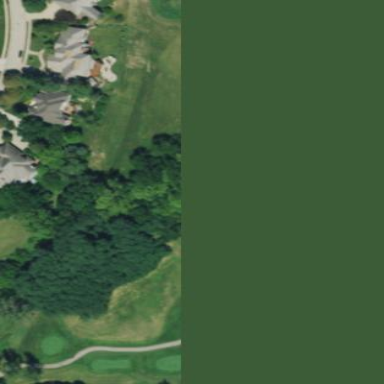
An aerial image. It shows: Rough grassy area used for golf.